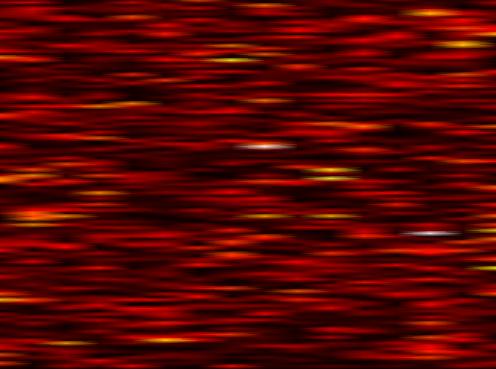
Label: FOFDM